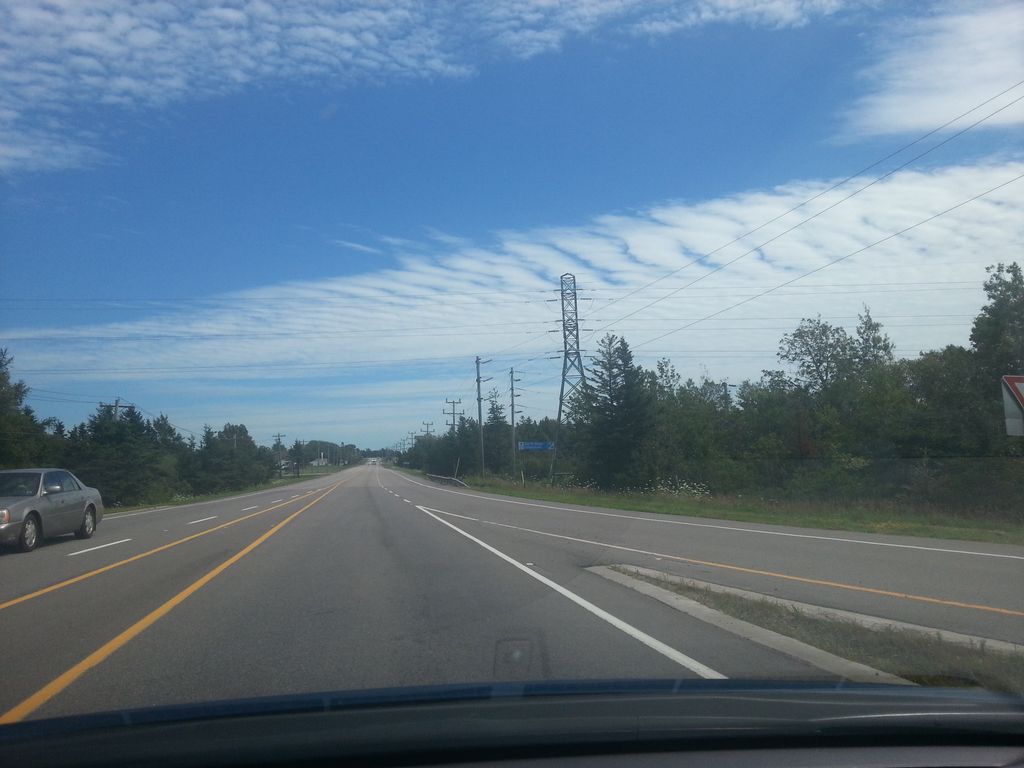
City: charlottetown